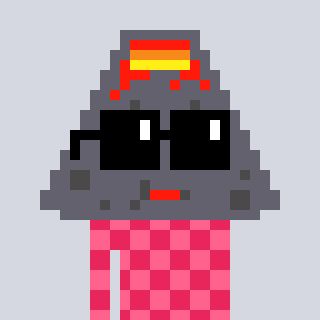
a pixel art character with square black sunglasses, a volcano-shaped head and a redpinkish-colored body on a cool background